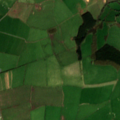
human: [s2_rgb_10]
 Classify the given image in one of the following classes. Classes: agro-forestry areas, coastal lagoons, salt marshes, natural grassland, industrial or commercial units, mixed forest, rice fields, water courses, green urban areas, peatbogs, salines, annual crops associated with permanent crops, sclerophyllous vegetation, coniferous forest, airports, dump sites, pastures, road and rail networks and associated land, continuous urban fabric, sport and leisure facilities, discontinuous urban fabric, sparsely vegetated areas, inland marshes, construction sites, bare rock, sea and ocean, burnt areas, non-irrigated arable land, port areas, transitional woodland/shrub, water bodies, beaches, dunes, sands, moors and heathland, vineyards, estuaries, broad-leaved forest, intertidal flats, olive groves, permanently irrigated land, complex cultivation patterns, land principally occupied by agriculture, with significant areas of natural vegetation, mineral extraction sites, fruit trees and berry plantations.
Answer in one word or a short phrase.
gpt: pastures